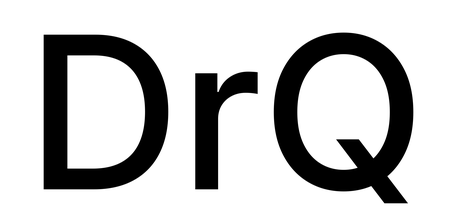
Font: Inter_Medium